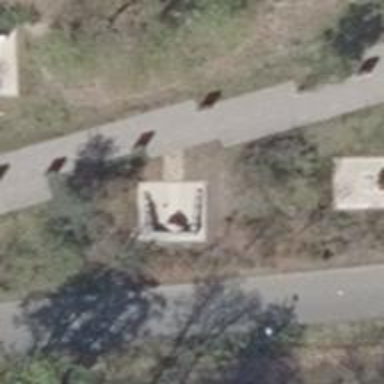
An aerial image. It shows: Memorial site with historic significance.